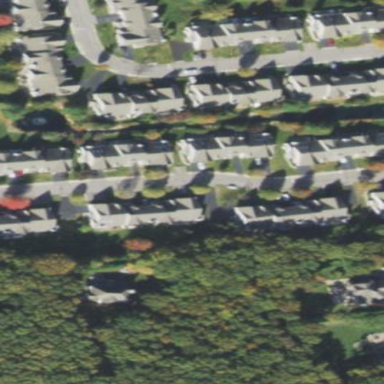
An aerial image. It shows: Sidewalk.